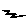
Label: zigzag